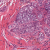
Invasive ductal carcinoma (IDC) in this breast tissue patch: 0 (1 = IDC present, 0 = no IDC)